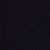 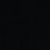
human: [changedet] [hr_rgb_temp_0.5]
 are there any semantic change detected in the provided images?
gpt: Nothing has changed.